Question: I am creating a div using jquery:
'''
jQuery(window).on('load resize', function()
{
// jQuery('.overlay').remove(); if i use remove then its not appending the div anymore.
var html_width = jQuery('html').width();
var html_height = jQuery('html').height();
jQuery('html').append('<div class="overlay"></div>').fadeIn('slow');
jQuery('.overlay').css({'width': html_width, 'height': html_height});
});
'''
Now the problem is when i resize my browser, more clones are creating. I want to remove all the previous div and append the current one.
Any help would be appreciated.

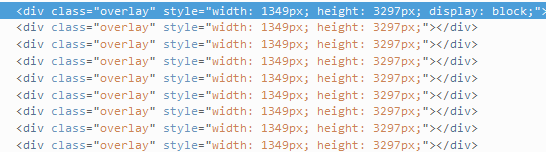
Answer: Why do you keep adding it just add it once, if you want to update the height and width do it this way:
'''
<script>
jQuery('body').append('<div id="overlay" class="overlay"></div>');
jQuery(window).on('load resize', function()
{
var html_width = jQuery('html').width();
var html_height = jQuery('html').height();
jQuery('body #overlay').css({ 'width': html_width, 'height': html_height });
jQuery("#overlay").css("display", "block");
});
</script>
'''